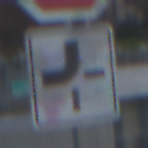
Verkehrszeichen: VerlaufVorfahrtsstrasse2
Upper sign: Stop
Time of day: SunriseSunset
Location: Outdoor (Suburban)
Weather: PartlyCloudy
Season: NotSpecified
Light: Natural